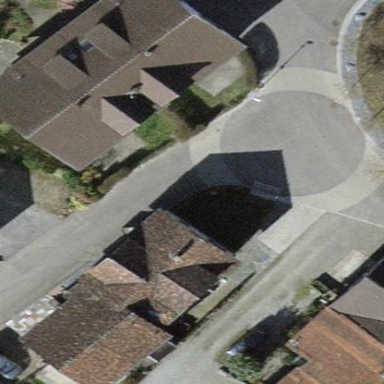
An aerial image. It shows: Simple house.